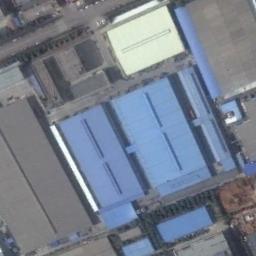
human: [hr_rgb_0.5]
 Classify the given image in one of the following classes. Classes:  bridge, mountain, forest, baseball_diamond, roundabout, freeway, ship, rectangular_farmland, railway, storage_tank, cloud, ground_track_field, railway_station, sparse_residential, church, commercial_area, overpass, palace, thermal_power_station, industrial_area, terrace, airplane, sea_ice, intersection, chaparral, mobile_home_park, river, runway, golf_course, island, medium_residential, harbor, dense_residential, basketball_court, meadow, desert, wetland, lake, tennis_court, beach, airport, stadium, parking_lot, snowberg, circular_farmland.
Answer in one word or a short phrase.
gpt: industrial_area